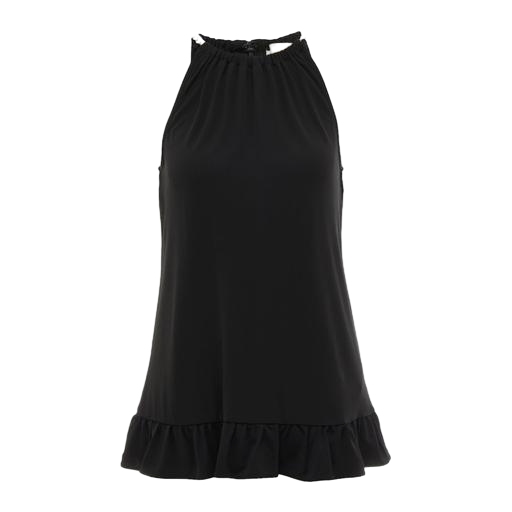
black high-neck ruffled tunic, black flounce jersey tank, sleeveless tunic top ruffle detail, white background